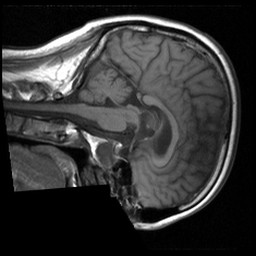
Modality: T1w
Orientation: sagittal
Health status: ill
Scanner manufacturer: siemens
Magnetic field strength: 1.5 T
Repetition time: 0.4 s
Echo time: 0.014 s